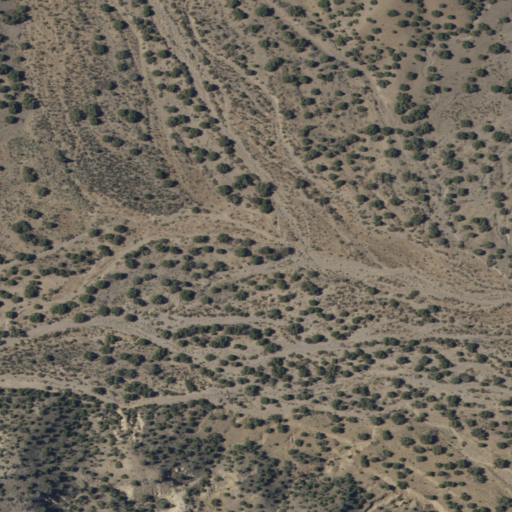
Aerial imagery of valley in New Mexico named Cañada de las Marias containing only shrub